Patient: sex F, age 71
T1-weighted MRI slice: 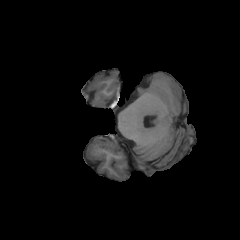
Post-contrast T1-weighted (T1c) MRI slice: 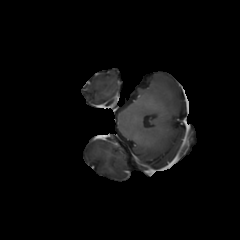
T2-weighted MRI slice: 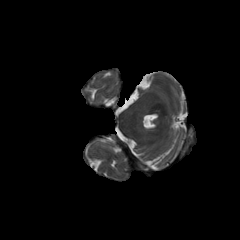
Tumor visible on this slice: no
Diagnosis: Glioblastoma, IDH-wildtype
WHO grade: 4